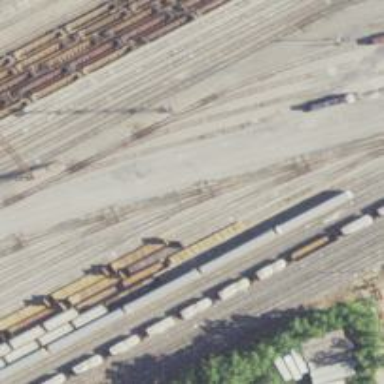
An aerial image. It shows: Railway yard.